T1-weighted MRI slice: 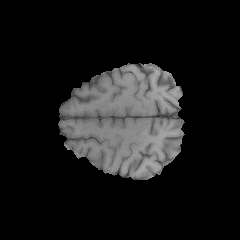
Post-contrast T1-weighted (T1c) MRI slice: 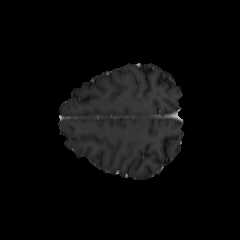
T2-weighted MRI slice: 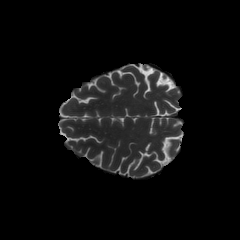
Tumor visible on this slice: no